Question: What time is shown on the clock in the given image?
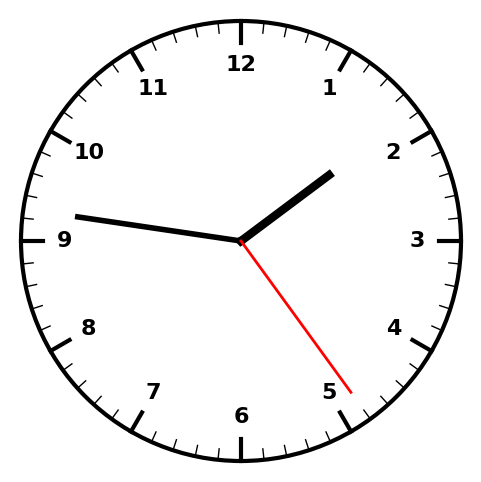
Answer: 01:46:24